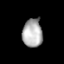
Tissue: lung
Cell type: Epithelial cells
Senescence score: 0.2127
Nuclear area (px): 555
Mean DAPI intensity: 175.146